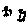
Label: zigzag